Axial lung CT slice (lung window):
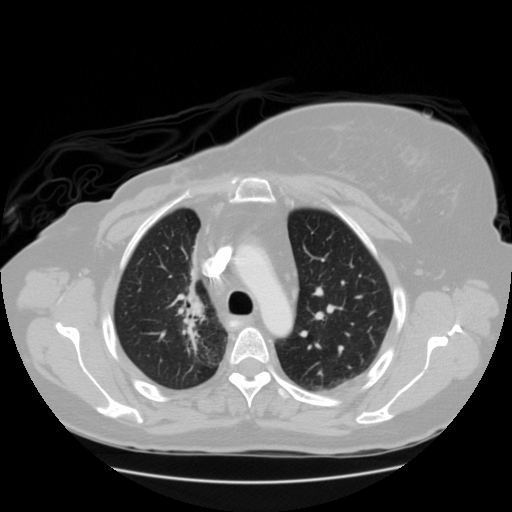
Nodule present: no